Aerial crown-view tile of a tropical tree (Barro Colorado Island, Panama), acquired 20240611:
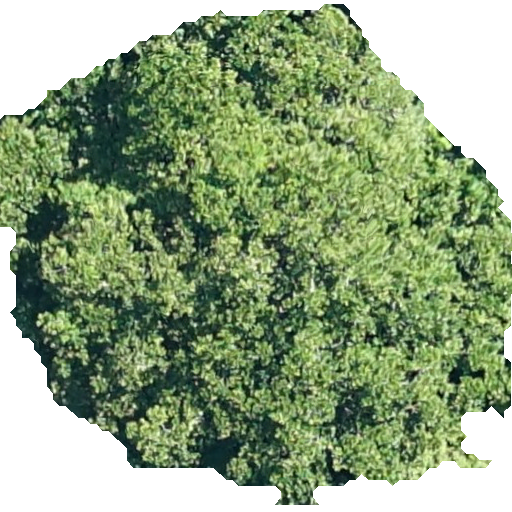
Species: Anacardium excelsum
GBIF accepted scientific name: Anacardium excelsum
Crown area: 305.657 m²